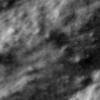
Label: no_change